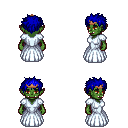
a pixel art fantasy rpg character, female body template, orc, green skin, underdress, magenta pants, blue bedhead hairstyle, bronze tiara, black shoes, four views (front, back, left, right), 2x2 character sprite sheet, small pixel art, hard edges, no anti-aliasing